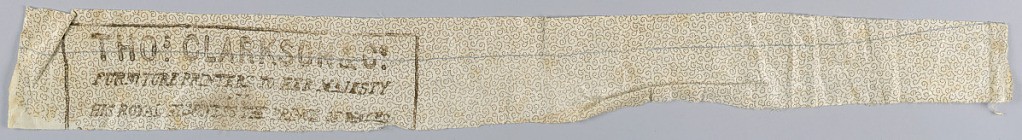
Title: Fragment
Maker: Thomas Clarkson & Co.
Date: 1850–1900
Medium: cotton Technique: roller printed on plain weave foundation; two rows of blue weft indicate the fabric heading
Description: Design of brown dots arranged in squiggle formation on a natural background.